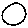
Label: circle